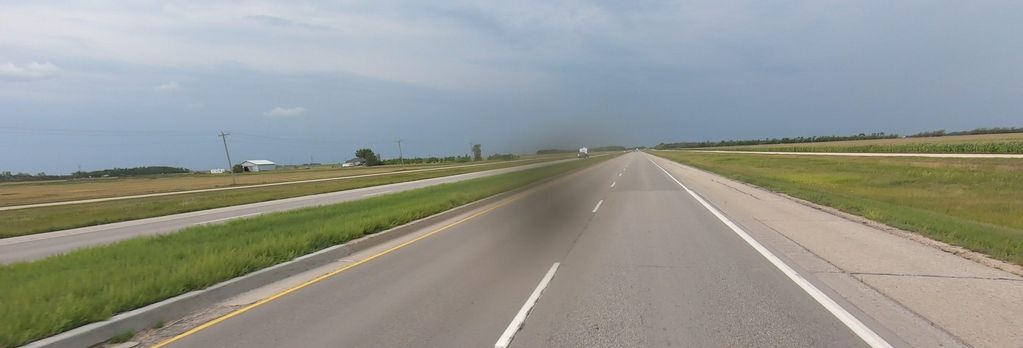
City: winnipeg